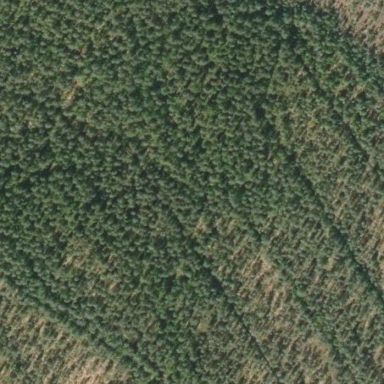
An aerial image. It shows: Needle-leaved woodland.